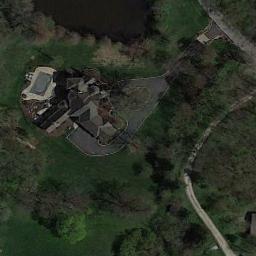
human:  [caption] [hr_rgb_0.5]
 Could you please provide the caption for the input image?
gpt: There are several houses of various sizes and many green trees in a sparse residential area .

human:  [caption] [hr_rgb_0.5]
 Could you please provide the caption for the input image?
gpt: There is a house by the curved country road, with a few trees behind it .

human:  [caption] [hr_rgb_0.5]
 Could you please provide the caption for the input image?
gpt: Many trees are beside the sparse residential .

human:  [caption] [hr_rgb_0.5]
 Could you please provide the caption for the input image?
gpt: The sparse residential is on the grass next to some trees and a lake .

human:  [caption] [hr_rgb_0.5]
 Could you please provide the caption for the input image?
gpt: A sparse residential area with many green trees and a black building .